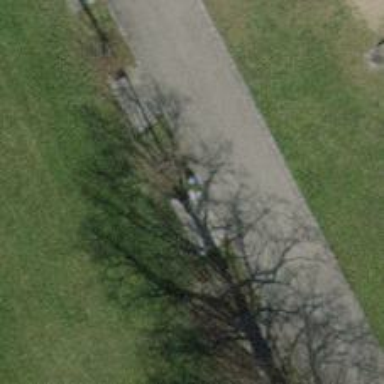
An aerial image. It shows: Grey concrete bench.